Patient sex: M
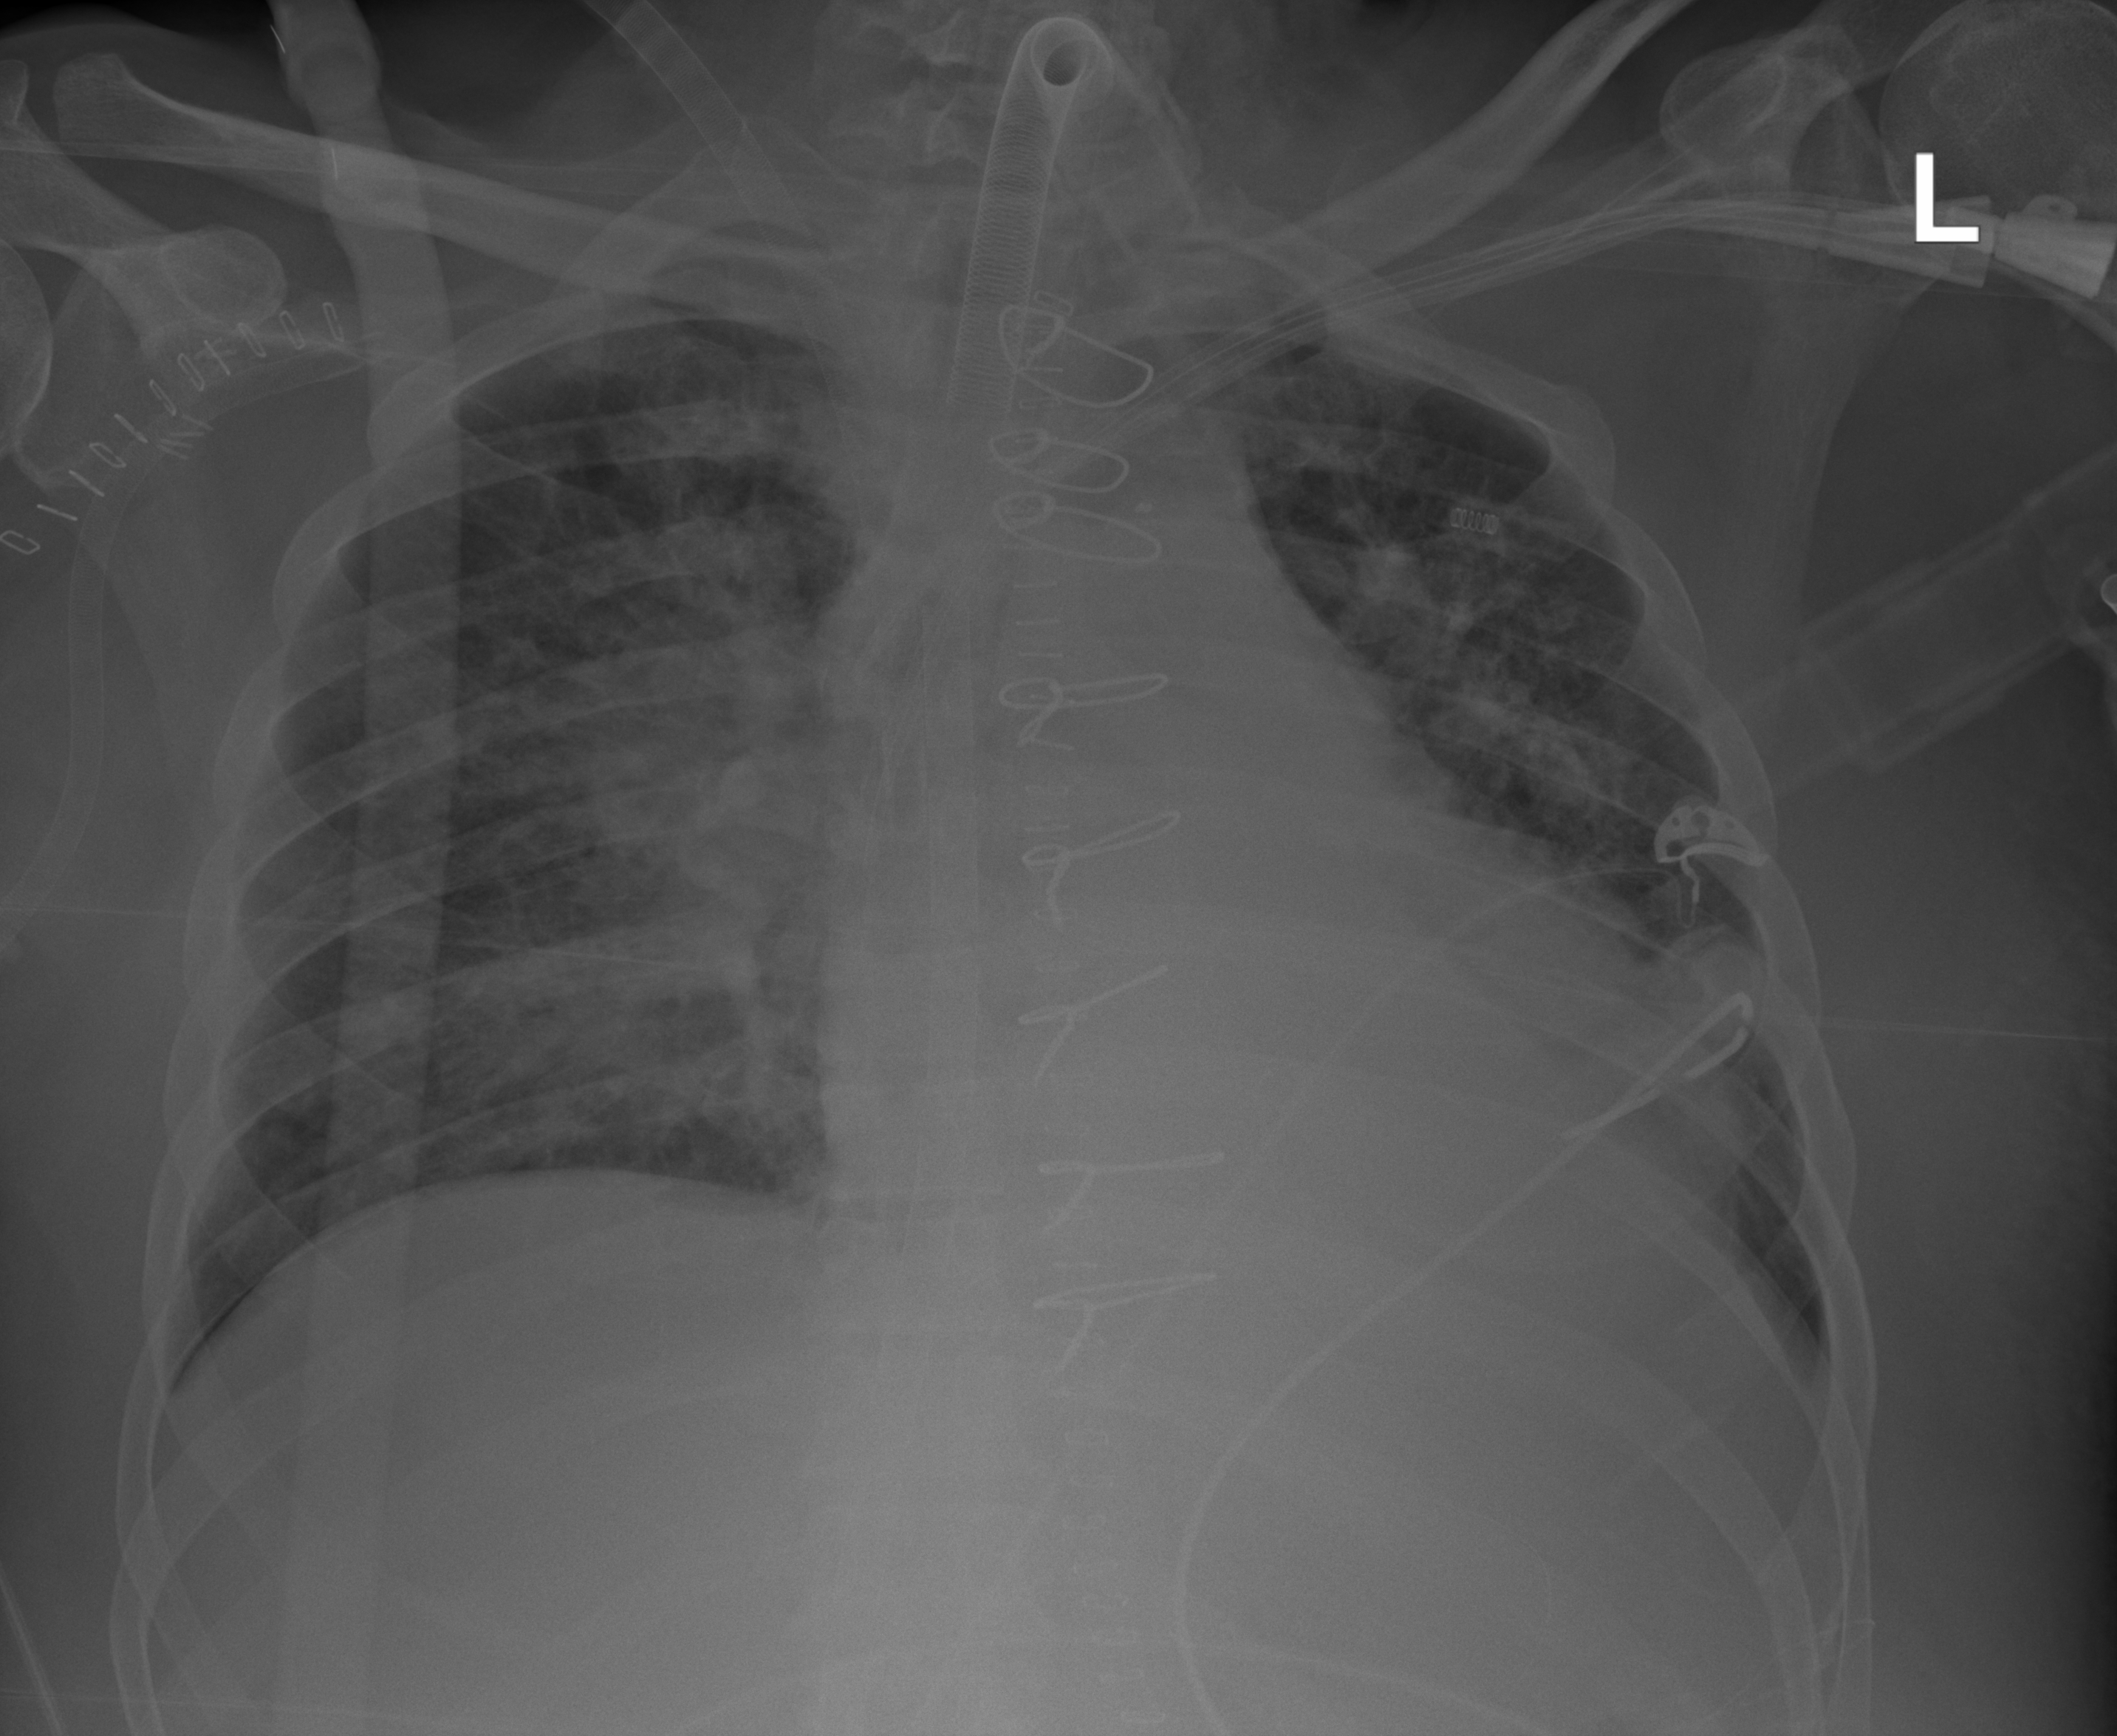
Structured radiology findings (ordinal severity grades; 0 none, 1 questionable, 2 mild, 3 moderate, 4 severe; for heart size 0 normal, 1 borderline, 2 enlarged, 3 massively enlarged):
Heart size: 2
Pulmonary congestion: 2
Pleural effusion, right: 0
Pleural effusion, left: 0
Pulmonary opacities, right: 2
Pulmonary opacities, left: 2
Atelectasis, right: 1
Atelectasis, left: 0